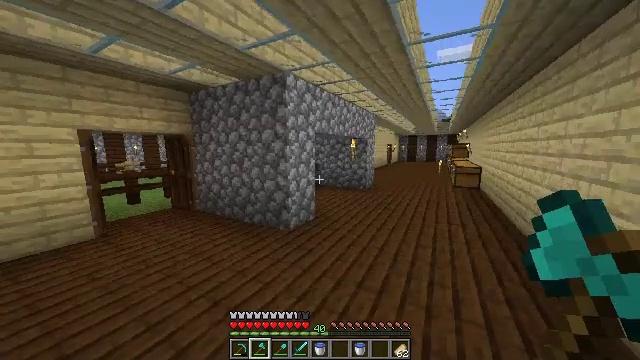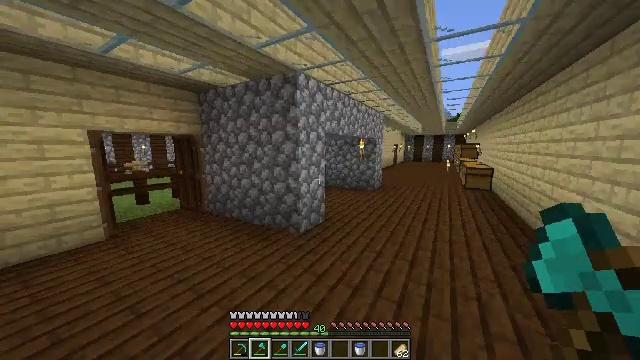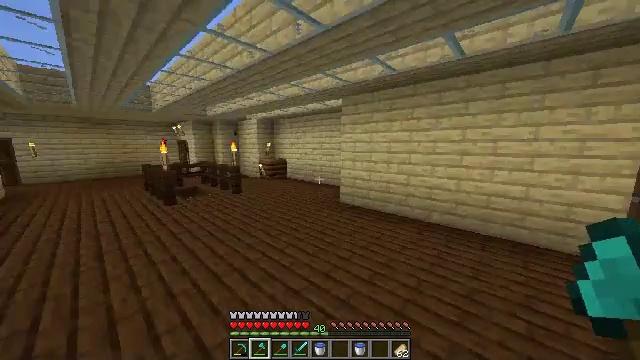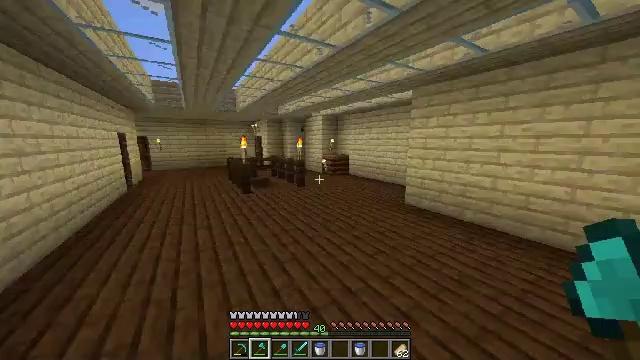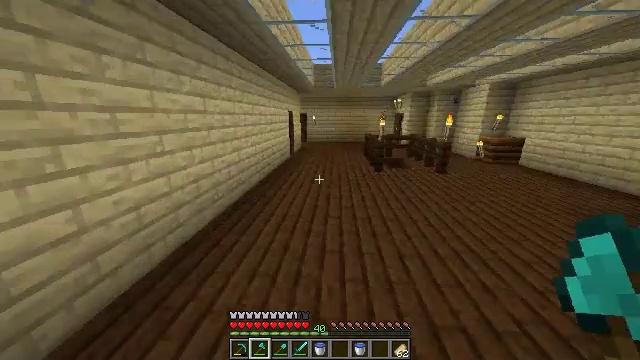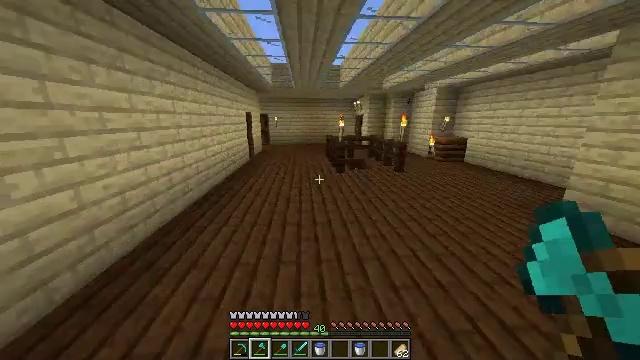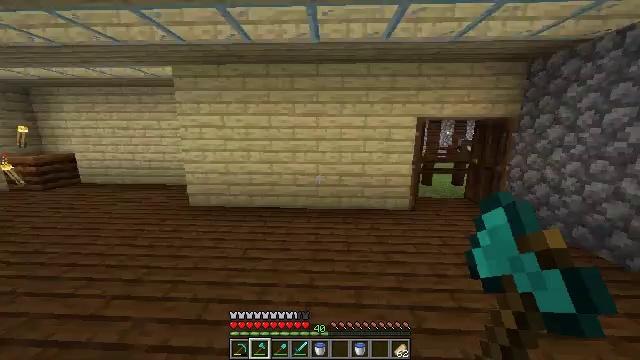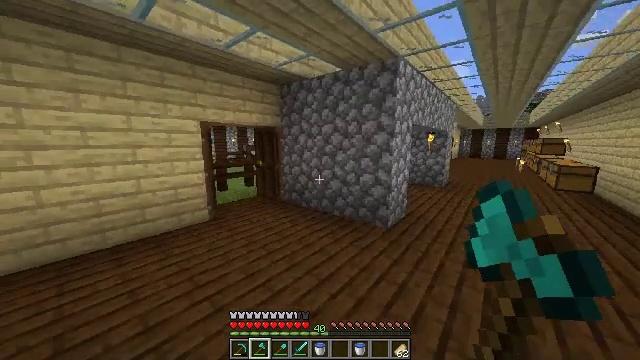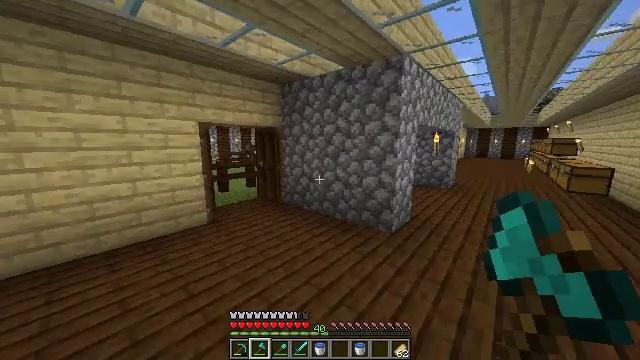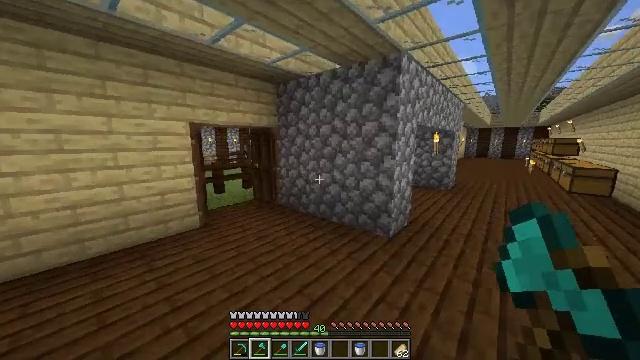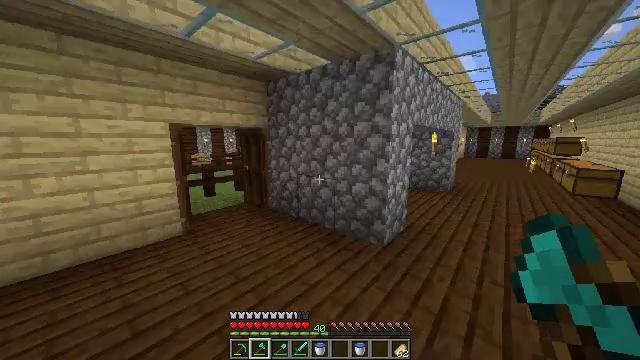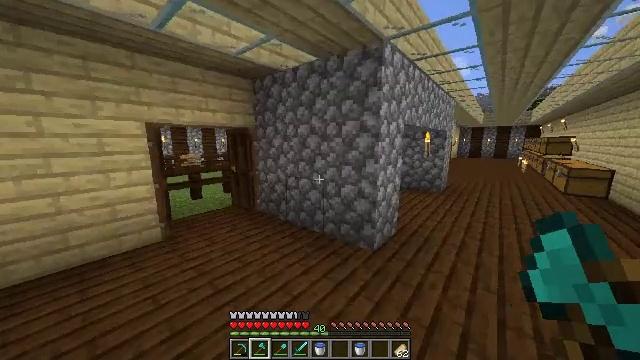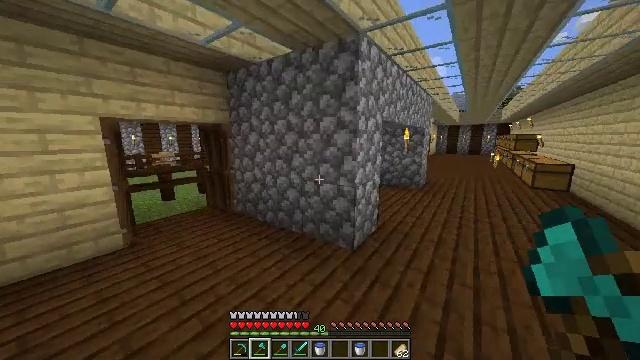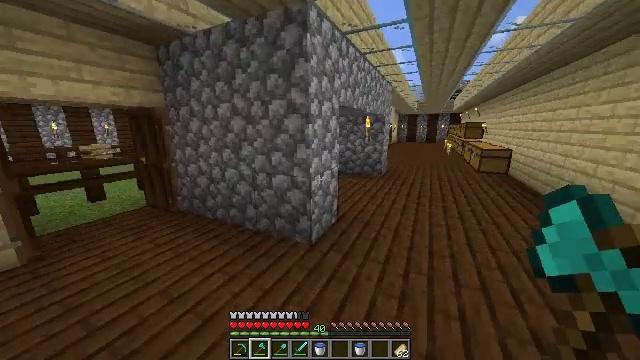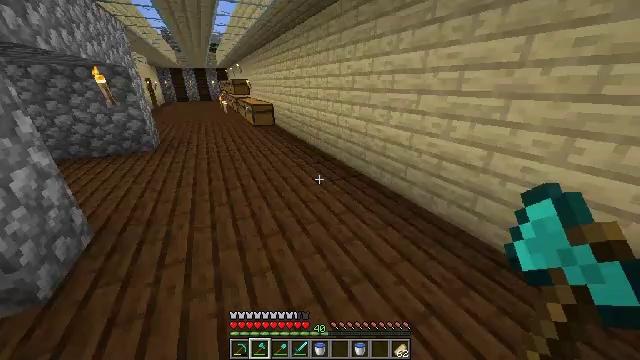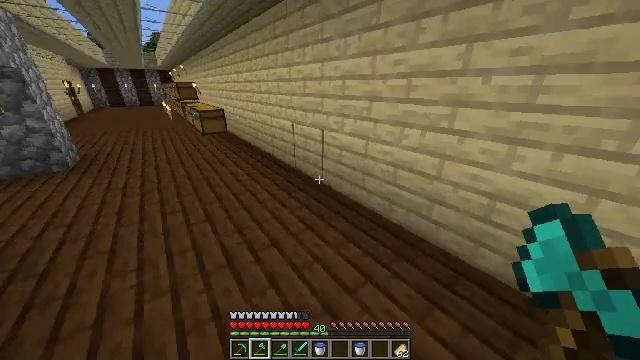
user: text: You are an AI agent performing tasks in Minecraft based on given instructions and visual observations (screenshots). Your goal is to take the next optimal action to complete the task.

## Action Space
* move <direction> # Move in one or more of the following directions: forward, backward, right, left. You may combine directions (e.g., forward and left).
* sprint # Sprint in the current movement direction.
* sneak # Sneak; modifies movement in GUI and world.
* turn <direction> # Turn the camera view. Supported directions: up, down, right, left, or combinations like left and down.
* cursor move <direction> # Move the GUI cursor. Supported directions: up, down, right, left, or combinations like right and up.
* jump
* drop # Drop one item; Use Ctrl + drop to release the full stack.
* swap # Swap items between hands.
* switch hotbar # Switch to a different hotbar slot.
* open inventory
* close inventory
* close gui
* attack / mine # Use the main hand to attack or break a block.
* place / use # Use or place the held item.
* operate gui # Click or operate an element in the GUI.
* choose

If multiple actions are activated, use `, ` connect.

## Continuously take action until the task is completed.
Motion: motion action
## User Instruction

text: Remove a diamond axe from the inventory.
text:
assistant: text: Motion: move forward and move left, sprint, turn left
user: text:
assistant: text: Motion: move forward and move left, sprint, turn left
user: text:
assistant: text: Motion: move forward and move left, sprint, turn left and down
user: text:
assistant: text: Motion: move forward and move right, sprint, turn left and down
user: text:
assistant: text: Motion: move forward and move right, sprint, turn right
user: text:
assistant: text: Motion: move forward and move right, sprint, turn right and up
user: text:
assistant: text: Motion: move forward and move right, sprint, turn right and up
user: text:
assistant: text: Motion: move forward and move right, sprint, turn left
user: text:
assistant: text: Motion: move forward and move right, sprint
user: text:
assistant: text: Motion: move forward and move right, sprint
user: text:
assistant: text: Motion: move forward and move right, sprint, turn right
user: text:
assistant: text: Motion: move forward and move right, sprint, turn right
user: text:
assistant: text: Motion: move forward and move right, sprint, turn right and down
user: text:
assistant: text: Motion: move forward and move right, sprint, turn right and down
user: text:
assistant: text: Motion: move forward and move right, sprint, turn right
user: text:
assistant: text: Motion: move forward and move right, sprint, turn left and up
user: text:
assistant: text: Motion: move forward, sprint, turn left and up
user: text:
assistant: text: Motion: move forward, sprint, turn left and up
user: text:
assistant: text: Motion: move forward, sprint, turn left
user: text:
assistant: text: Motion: move forward, sprint
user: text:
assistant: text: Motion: move forward, sprint, turn left
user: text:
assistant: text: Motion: move forward, sprint
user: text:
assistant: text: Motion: move forward, sprint
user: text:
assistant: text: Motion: move forward, sprint
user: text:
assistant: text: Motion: move forward, sprint
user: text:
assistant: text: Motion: move forward and move left, sprint
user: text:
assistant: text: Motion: move forward and move left, sprint
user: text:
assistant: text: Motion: move forward and move left, sprint
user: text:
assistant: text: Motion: move forward and move left, sprint
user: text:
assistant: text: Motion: move forward and move left, sprint